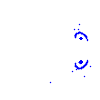
Particle: electron